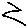
Label: zigzag